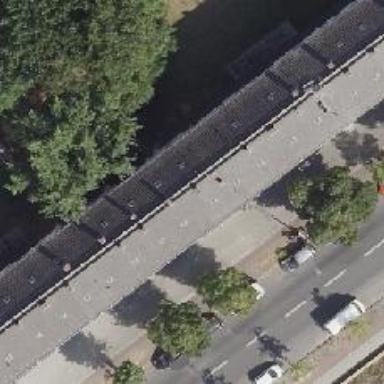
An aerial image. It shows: Footway road through building passage tunnel.